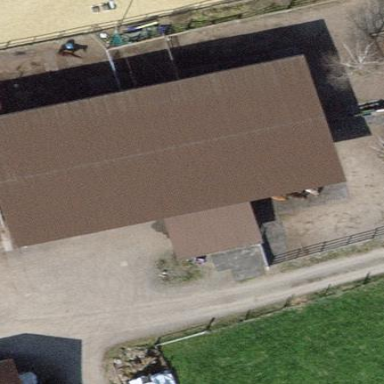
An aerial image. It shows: View of roof of building.